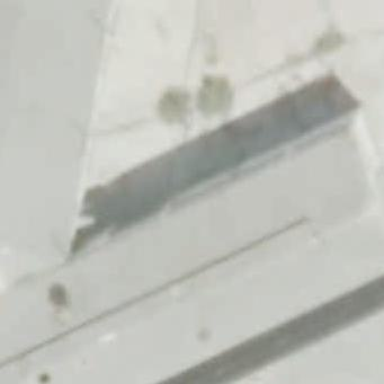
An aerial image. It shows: Part of building.